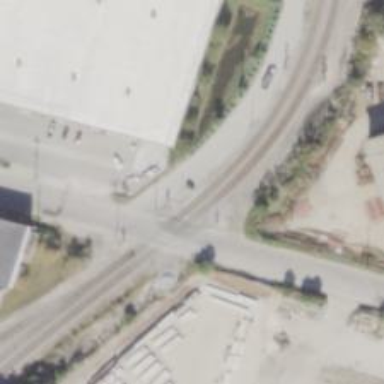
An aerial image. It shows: Railway track.